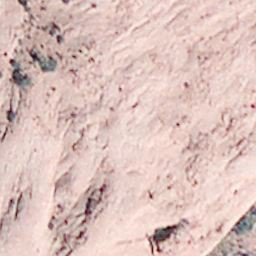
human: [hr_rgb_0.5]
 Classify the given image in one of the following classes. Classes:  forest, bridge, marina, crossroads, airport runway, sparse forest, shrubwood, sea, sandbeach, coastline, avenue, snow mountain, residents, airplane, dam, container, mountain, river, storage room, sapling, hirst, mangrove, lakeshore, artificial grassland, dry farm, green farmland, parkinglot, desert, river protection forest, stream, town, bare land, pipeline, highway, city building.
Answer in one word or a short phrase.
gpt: bare land